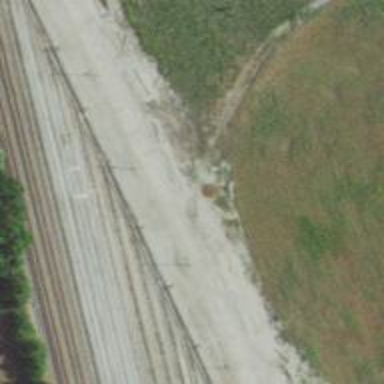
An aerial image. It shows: Railway yard for manifest purposes.